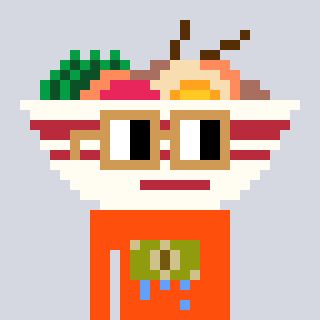
a pixel art character with square brown glasses, a noodles-shaped head and a orange-colored body on a cool background